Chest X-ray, PA view. Patient: 42 years old, sex F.
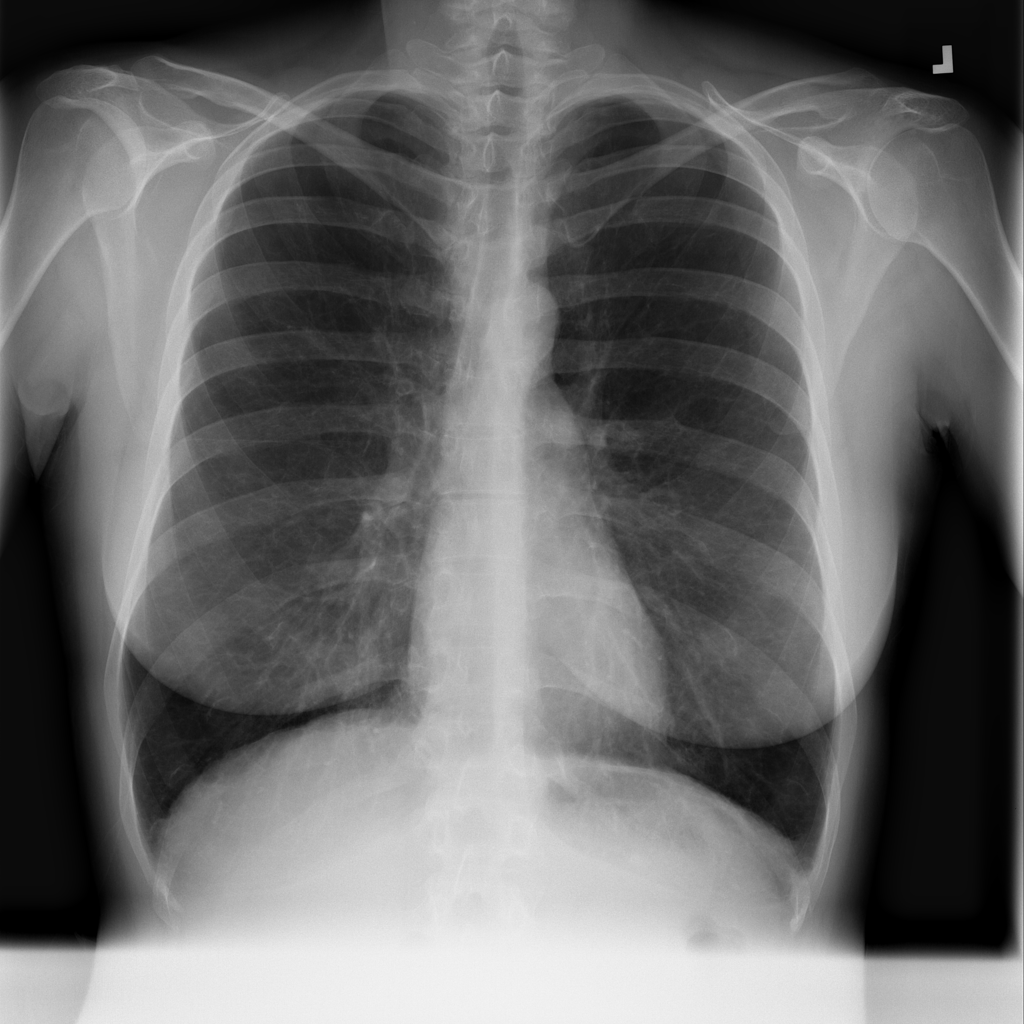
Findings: No Finding